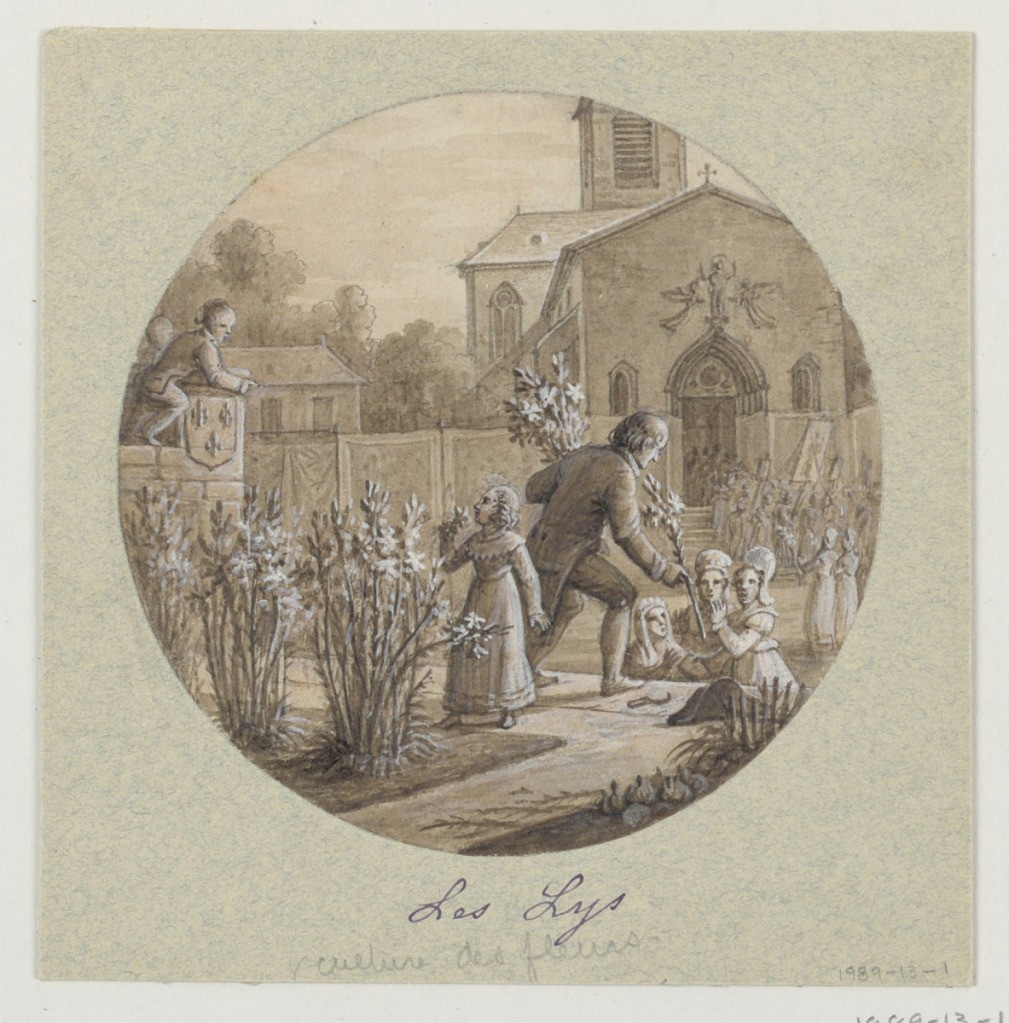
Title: Design for a Painted Porcelain Plate, Les Lys (Lillies) from the Service de la Culture des Fleurs (Flower Cultivation Service)
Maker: Jean Charles Develly, French, 1783 - 1849
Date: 1821–24
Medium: Pen and brown, black ink, brush and wash, white gouache, graphite on tan paper mounted on blue-gray paper
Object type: Drawing
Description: Scene in front of a church, possibly on Assumption Day (August).  A procession of parishioners file out of the church, right background, led by acolytes holding banners with images of the Virgin.  In the right middleground, a group of three female figures receive lily branches (a Virgin symbol) from a man, center middleground, who is distributing the flowers from a planted terrace.  A young boy, behind the man, smells a lily; another boy, left middleground, observes the scene from the top of a brick wall that is decorated with the French coat of arms.